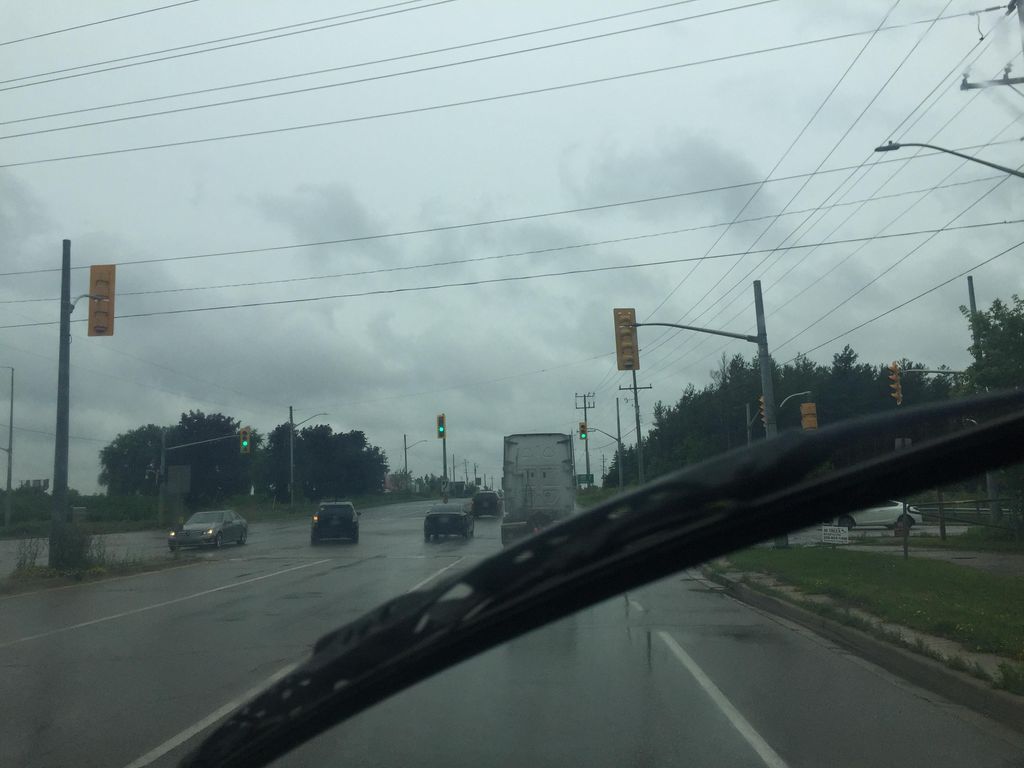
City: kitchener-waterloo